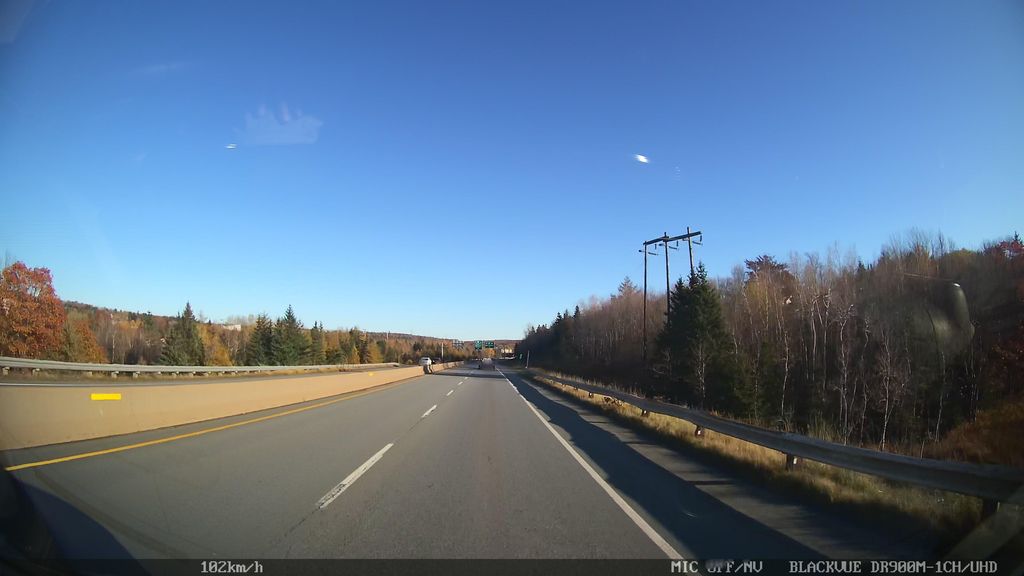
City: halifax